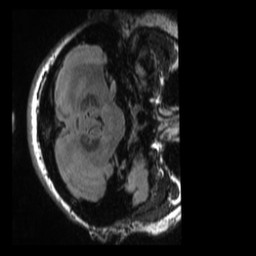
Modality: T1w
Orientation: axial
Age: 20
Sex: female